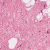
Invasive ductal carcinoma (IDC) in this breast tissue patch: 0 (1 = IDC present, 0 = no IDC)